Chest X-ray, AP view. Patient: 61 years old, sex F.
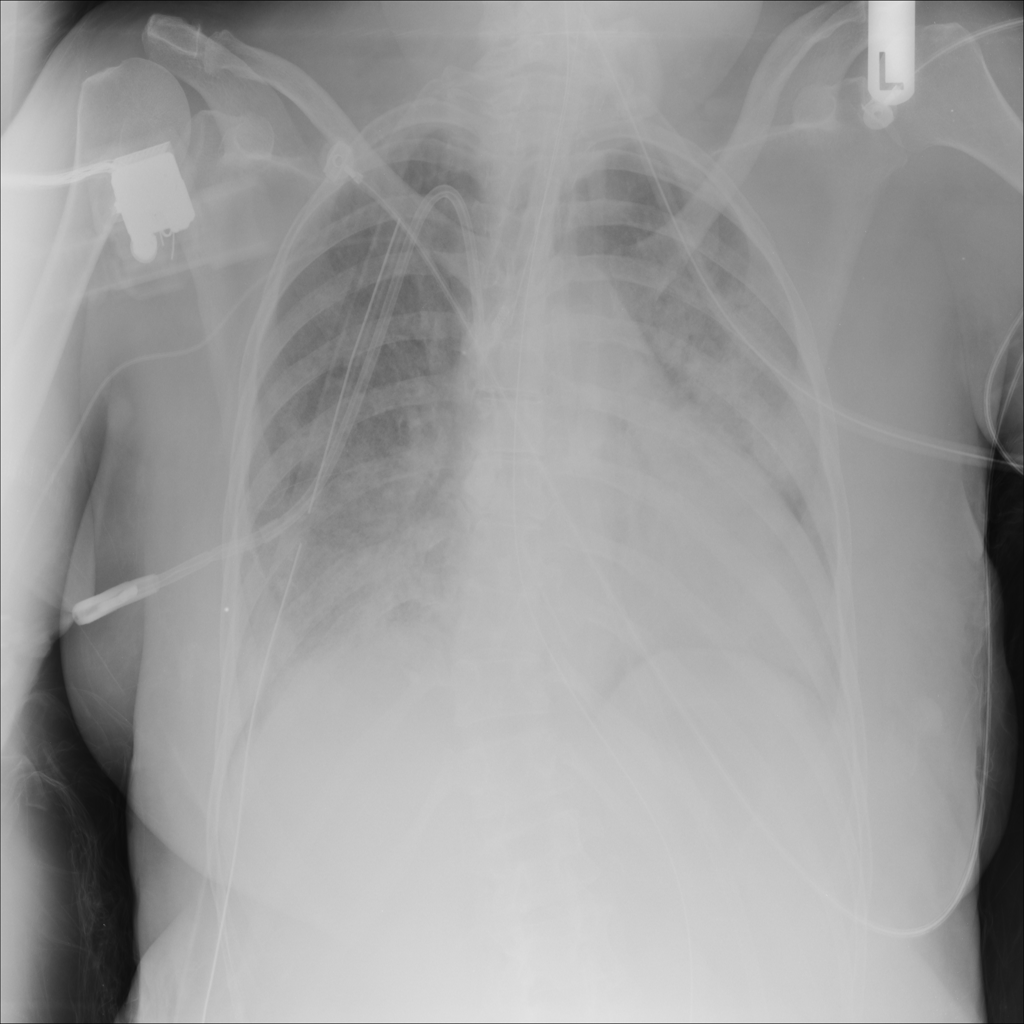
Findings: Consolidation, Infiltration